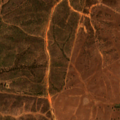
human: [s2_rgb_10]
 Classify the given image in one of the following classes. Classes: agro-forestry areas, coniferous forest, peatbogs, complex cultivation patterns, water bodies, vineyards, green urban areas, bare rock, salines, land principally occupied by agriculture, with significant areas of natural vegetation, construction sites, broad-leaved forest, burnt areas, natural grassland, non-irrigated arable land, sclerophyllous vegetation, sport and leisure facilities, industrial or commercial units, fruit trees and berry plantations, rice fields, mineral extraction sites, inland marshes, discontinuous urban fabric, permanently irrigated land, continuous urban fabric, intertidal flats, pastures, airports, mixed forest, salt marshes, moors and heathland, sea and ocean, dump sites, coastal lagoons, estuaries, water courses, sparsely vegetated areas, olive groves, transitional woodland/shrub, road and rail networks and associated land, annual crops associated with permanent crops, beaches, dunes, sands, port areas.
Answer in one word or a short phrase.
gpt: non-irrigated arable land, agro-forestry areas, broad-leaved forest, transitional woodland/shrub